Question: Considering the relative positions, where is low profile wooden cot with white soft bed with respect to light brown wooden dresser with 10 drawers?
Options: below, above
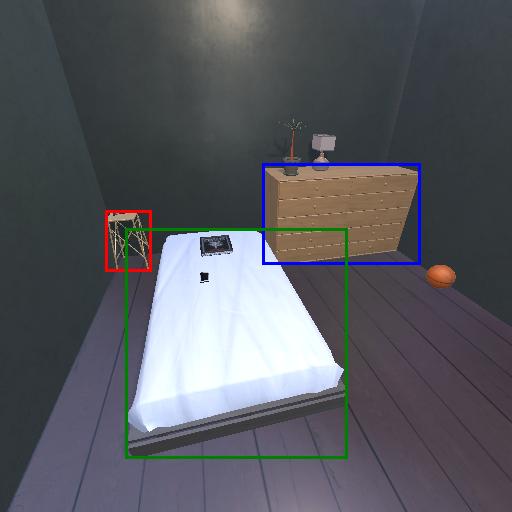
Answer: below